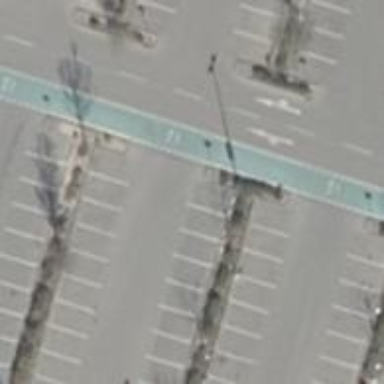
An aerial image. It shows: Asphalt parking aisle road for service vehicles.